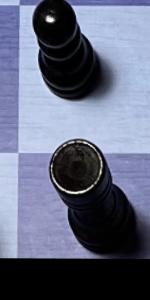
Label: Rook_Black